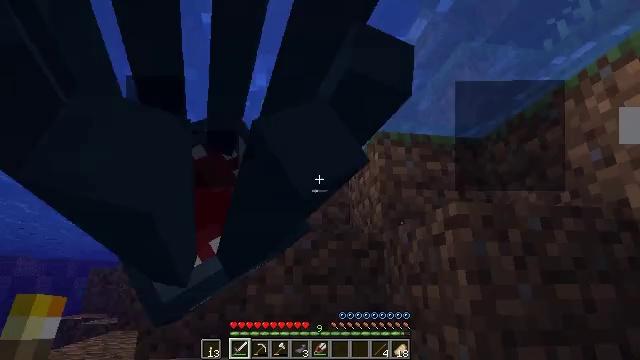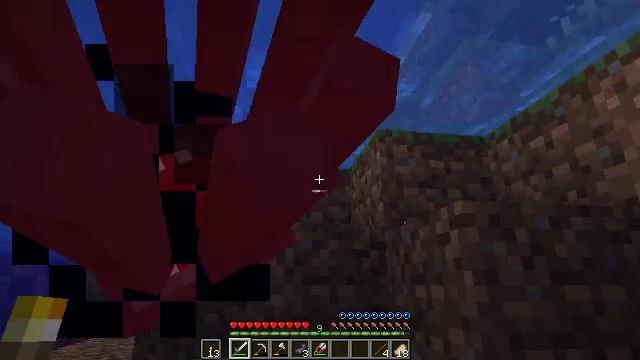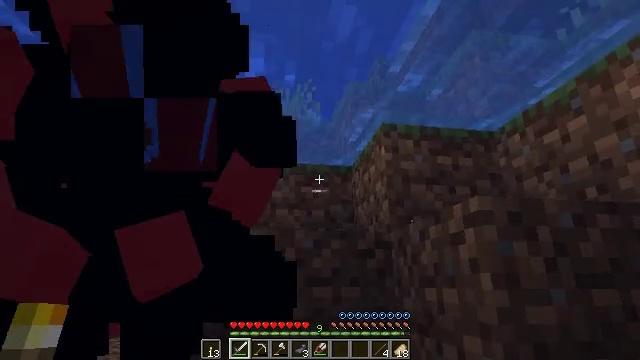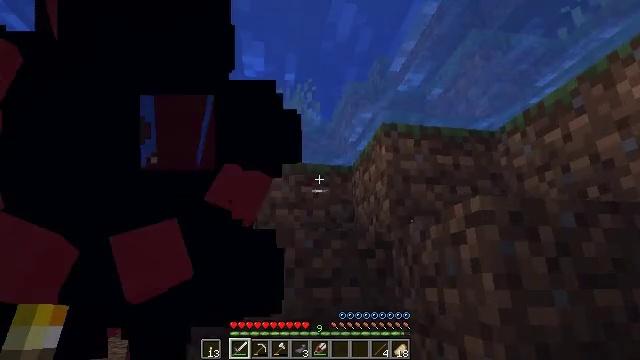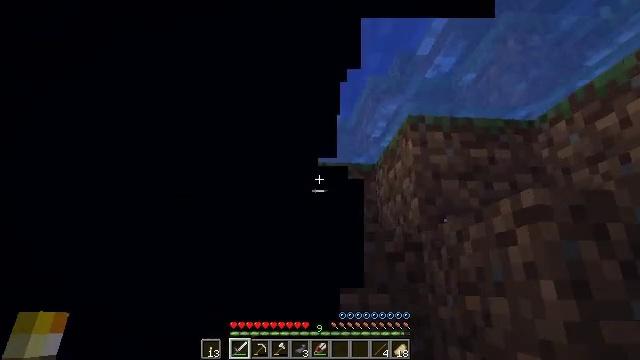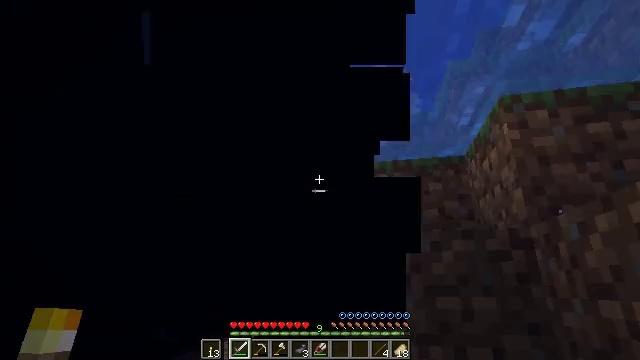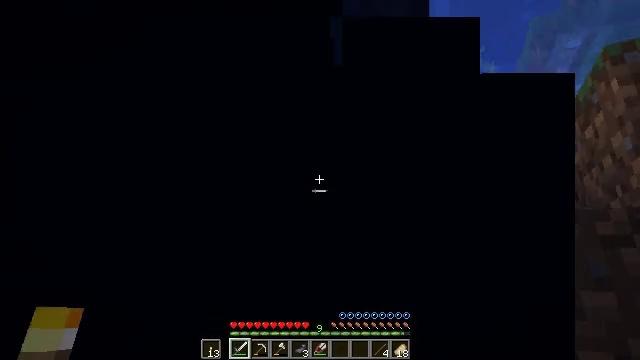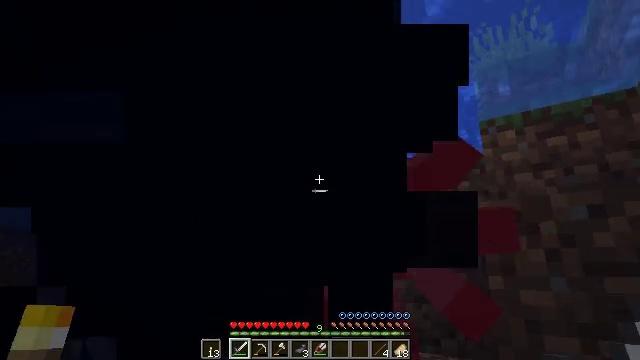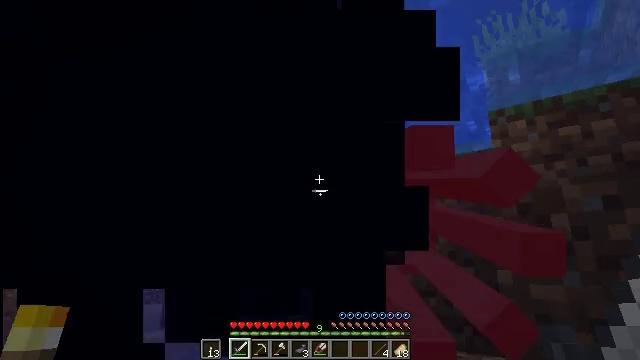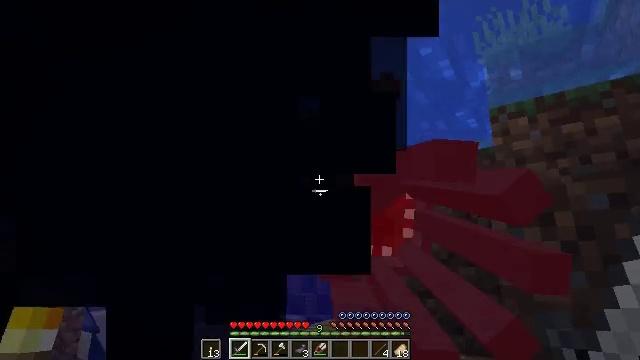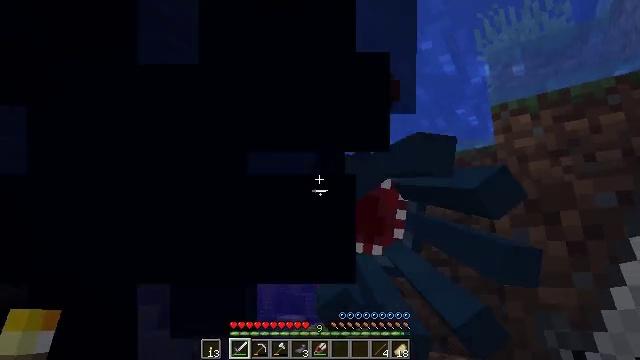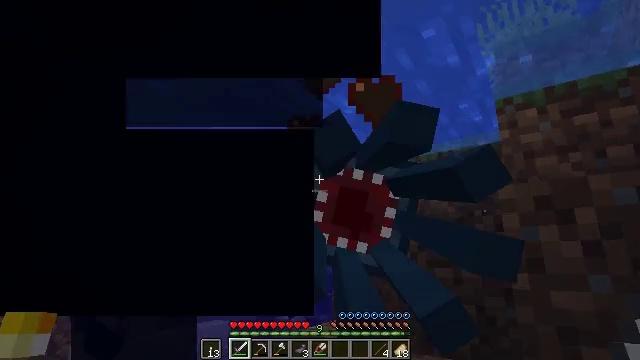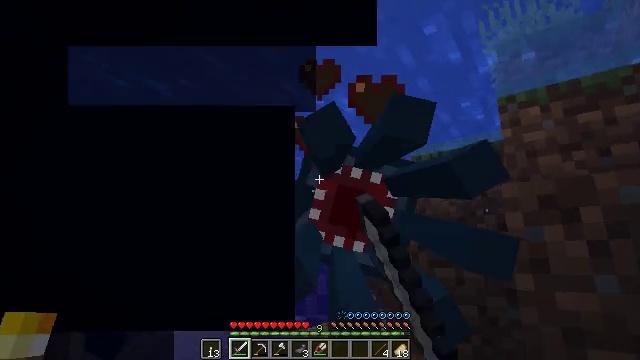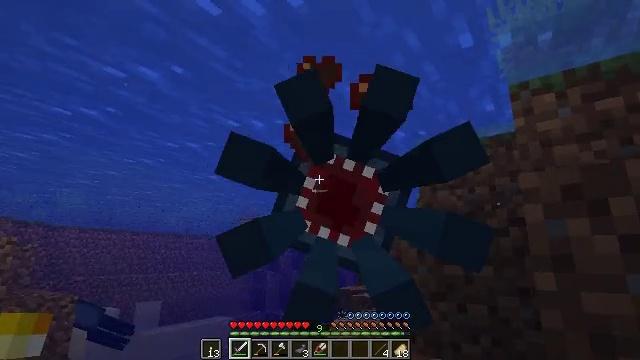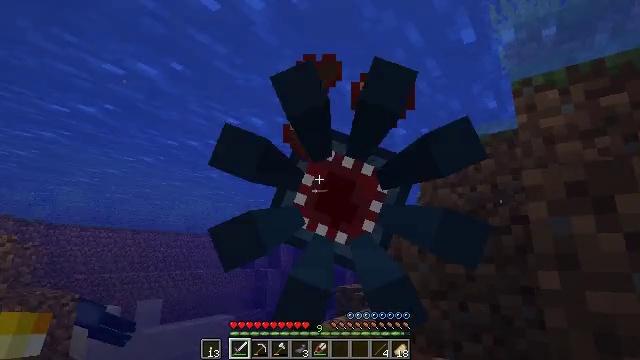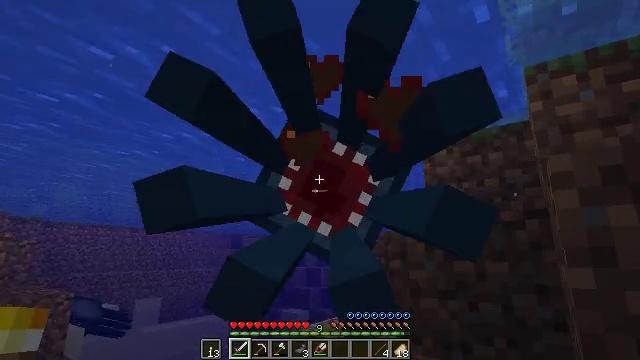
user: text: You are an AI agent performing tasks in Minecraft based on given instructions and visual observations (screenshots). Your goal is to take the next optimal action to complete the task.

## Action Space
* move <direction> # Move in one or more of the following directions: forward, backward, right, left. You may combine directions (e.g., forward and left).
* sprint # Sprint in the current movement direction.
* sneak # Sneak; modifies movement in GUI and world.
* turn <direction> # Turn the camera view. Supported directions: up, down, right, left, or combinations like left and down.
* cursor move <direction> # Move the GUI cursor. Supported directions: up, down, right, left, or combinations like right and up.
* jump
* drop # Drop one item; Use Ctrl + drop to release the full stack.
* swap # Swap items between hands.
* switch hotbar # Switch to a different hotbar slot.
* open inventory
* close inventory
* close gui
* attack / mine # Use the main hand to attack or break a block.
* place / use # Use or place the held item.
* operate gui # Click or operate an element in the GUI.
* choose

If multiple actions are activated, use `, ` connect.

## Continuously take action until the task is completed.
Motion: motion action
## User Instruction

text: Hunt aquatic mobs.
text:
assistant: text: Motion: move forward
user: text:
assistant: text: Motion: move forward
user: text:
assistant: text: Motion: move forward
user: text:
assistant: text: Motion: move forward, turn left
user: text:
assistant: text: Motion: turn left
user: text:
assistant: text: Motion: turn left and down
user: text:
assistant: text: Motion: turn left and down
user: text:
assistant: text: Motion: move forward, turn left and down
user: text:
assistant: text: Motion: move forward
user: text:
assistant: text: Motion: move forward
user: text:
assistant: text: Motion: move forward, attack / mine
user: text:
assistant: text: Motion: move forward, attack / mine
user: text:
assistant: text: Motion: move forward, attack / mine
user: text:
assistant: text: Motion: move forward, attack / mine
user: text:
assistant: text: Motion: move forward
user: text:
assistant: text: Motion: no_op